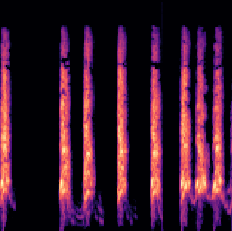
Sound class: Dog